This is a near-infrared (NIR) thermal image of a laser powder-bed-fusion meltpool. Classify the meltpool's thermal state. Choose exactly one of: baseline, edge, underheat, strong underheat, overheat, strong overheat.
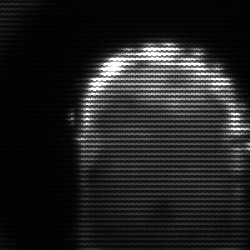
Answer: baseline